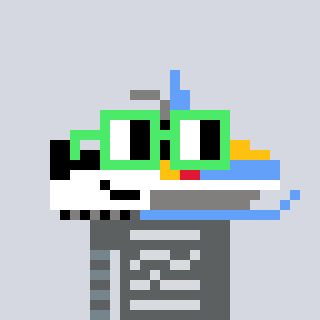
a pixel art character with square light green glasses, a snowmobile-shaped head and a teal-colored body on a cool background